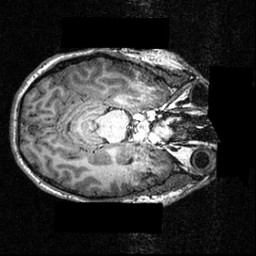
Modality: T1w
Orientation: axial
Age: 22
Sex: male
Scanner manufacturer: siemens
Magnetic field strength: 3.951 T
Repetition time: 1.5 s
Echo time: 0.00335 s